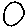
Label: circle